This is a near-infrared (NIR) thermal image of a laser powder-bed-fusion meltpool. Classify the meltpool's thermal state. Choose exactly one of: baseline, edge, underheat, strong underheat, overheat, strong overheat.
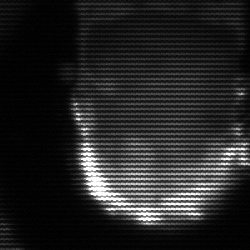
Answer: baseline